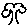
Label: tree